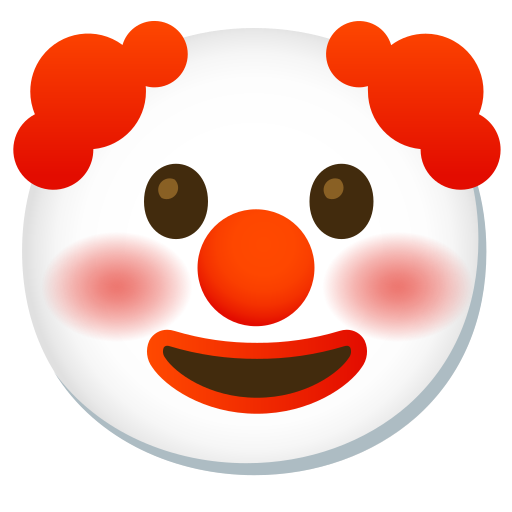
Emoji: 🤡